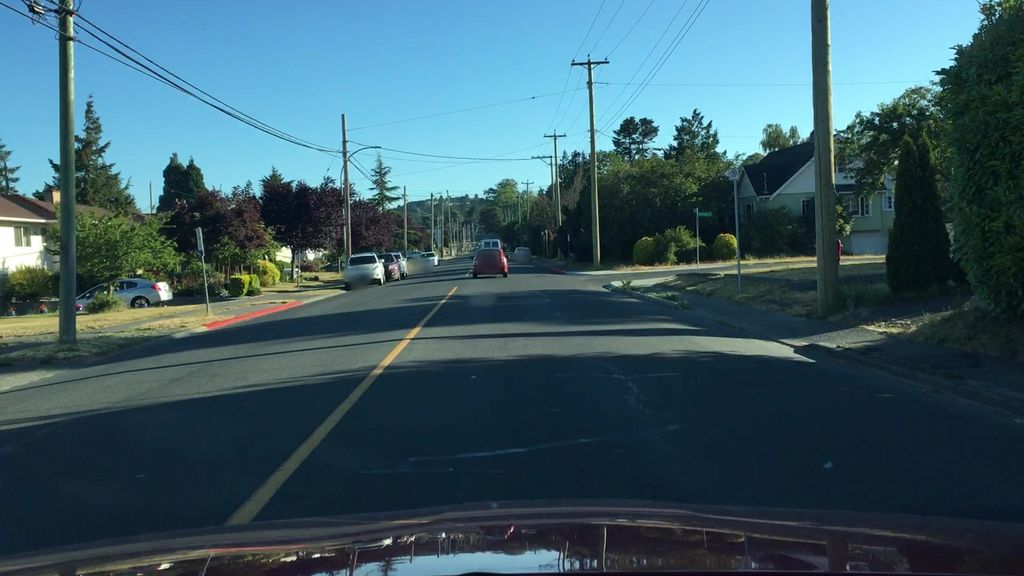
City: victoria